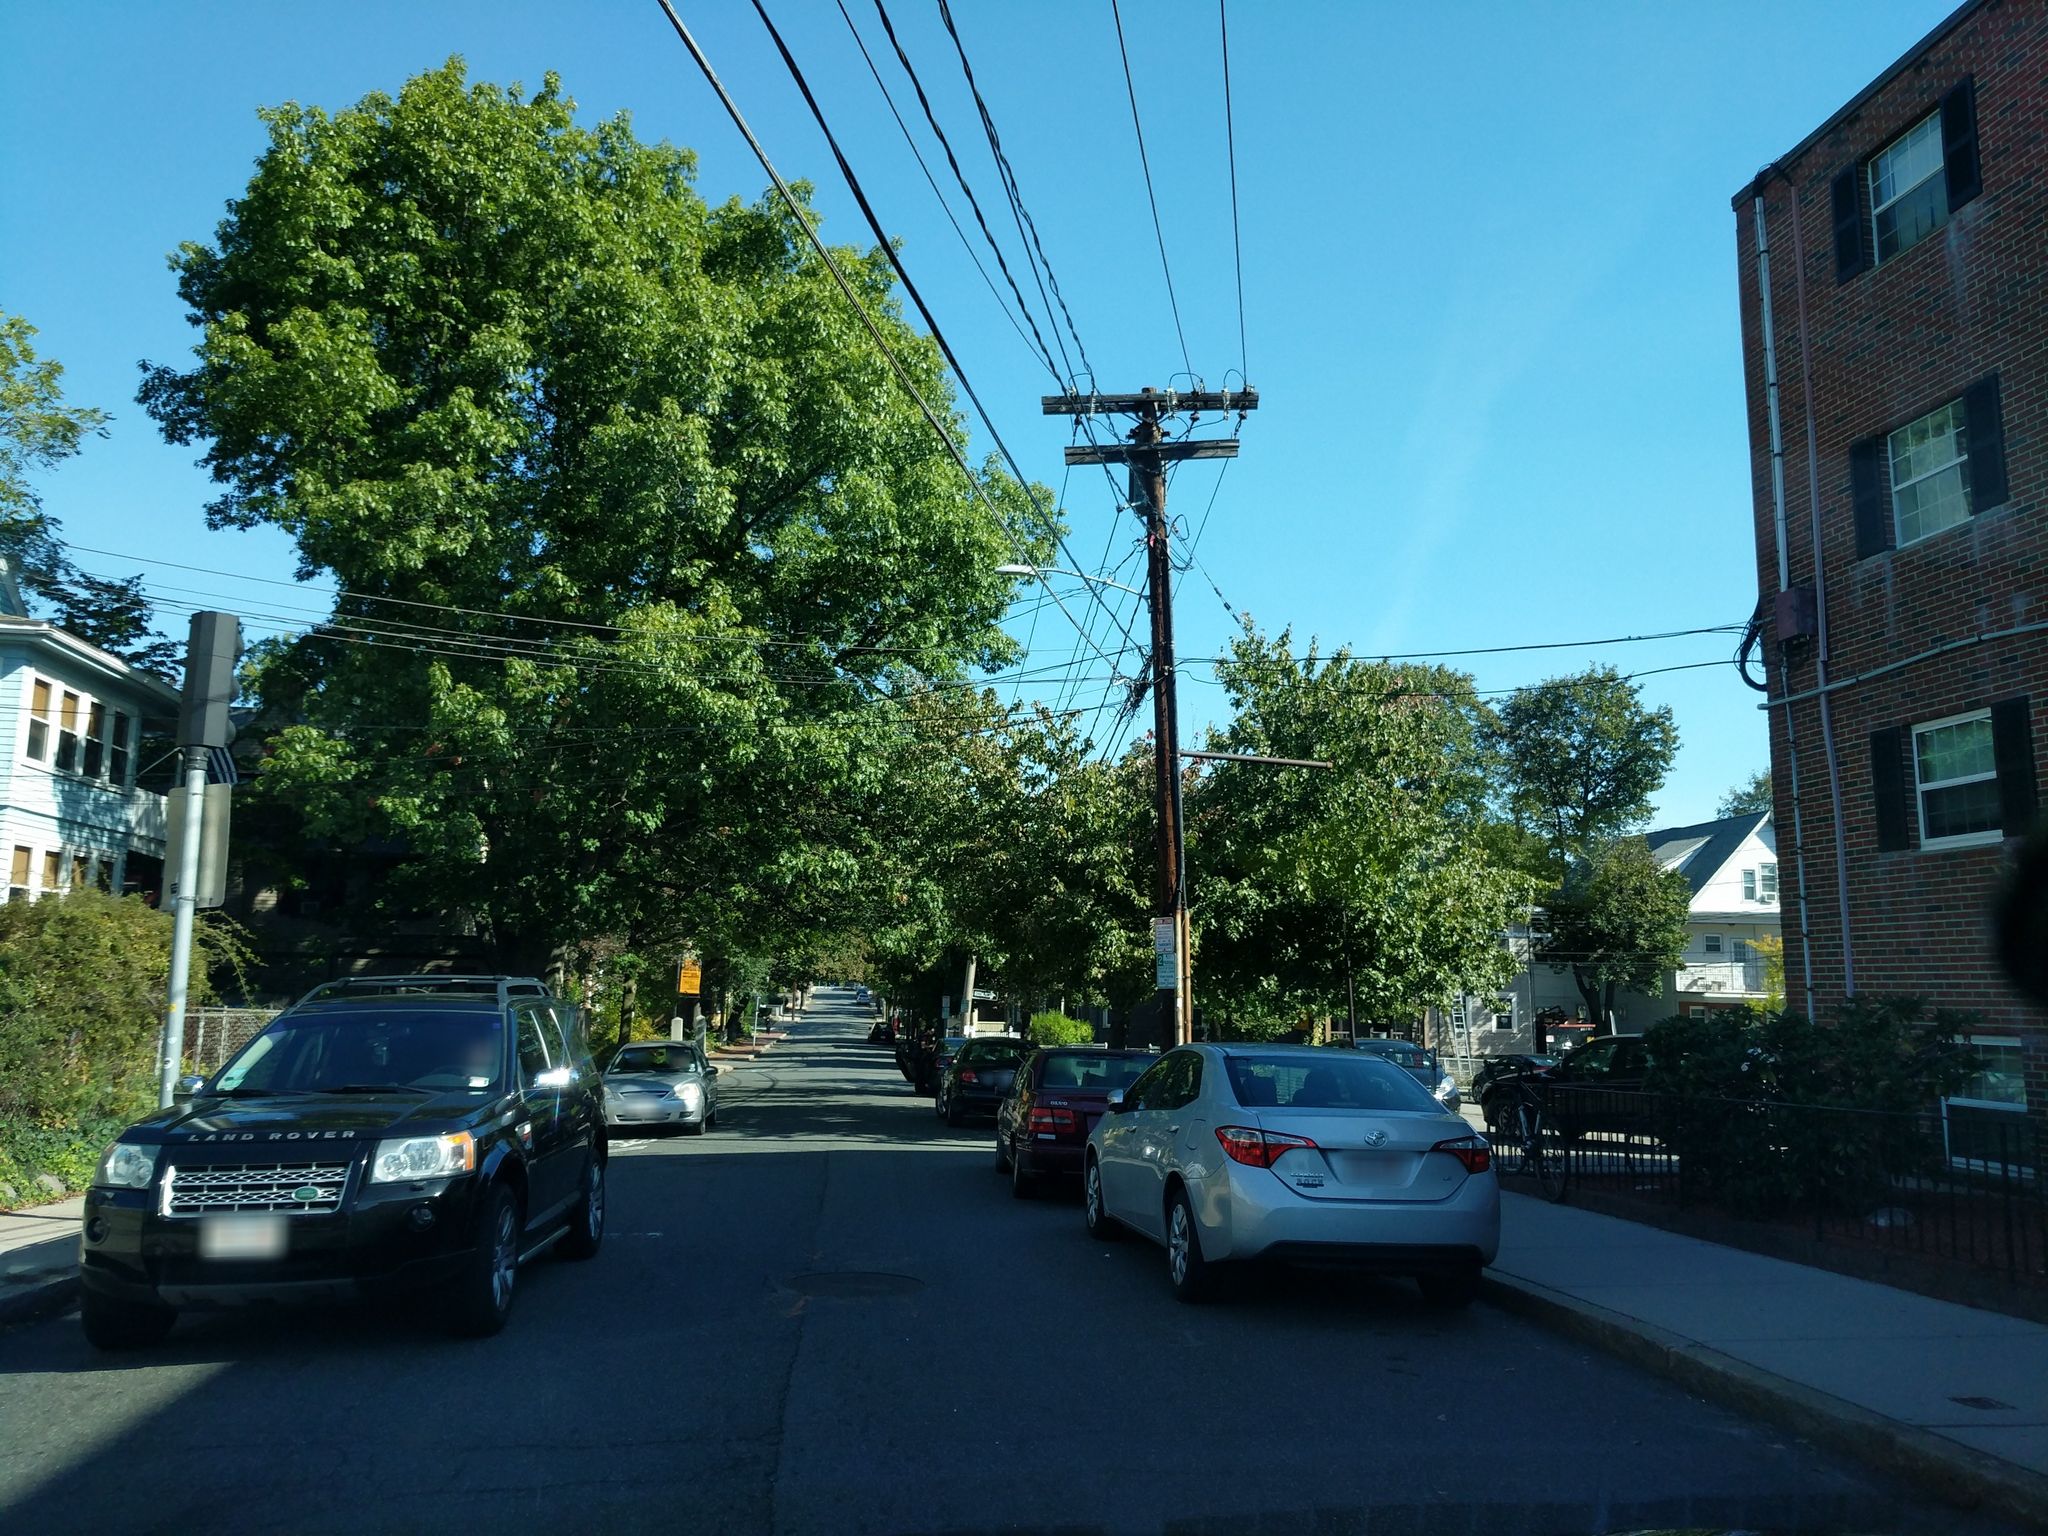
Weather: clear
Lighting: day
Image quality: good
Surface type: driving surface
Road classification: footway
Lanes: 2
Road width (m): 12.2
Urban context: urban centre
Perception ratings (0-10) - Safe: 6.35, Lively: 9.17, Beautiful: 6.36, Boring: 4.78, Depressing: 2.11, Wealthy: 2.71